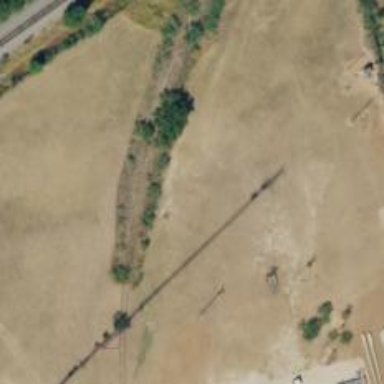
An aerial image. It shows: Disused railway spur.